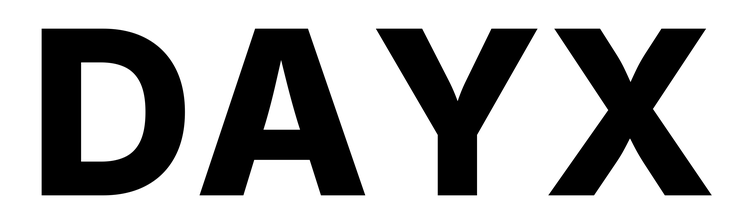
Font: Inter_ExtraBold